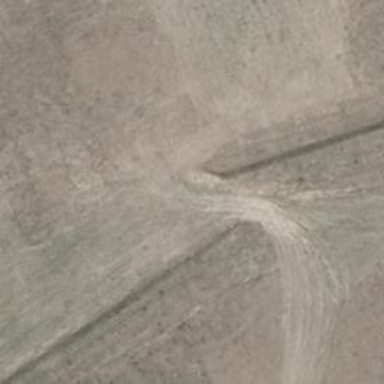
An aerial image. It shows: Embankment created as man-made structure.